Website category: restaurant
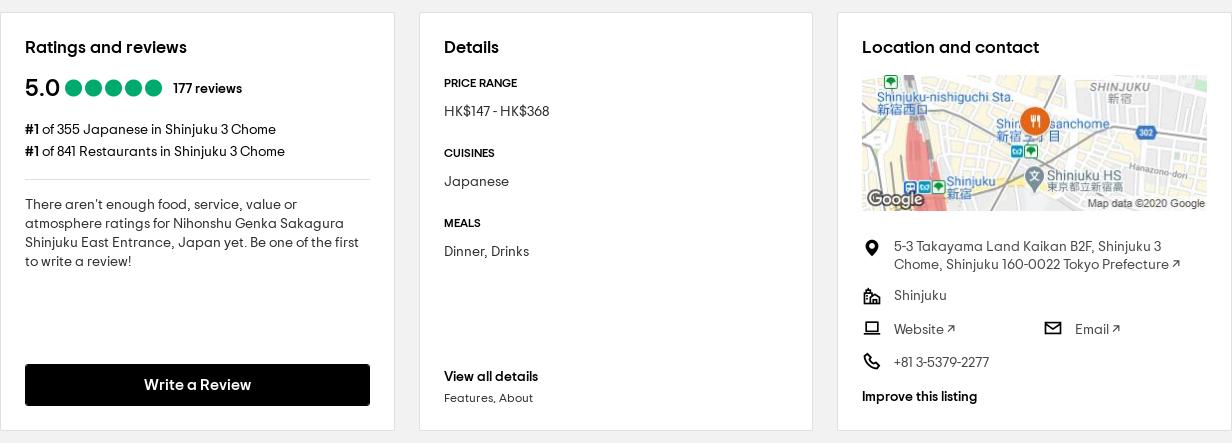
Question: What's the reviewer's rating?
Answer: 5.0

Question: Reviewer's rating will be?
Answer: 5.0

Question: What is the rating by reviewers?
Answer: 5.0

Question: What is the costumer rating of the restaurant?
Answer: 5.0

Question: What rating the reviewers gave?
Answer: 5.0

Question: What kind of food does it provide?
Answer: Japanese

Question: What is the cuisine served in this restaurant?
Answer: Japanese

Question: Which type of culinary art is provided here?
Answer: Japanese

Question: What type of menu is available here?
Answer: Japanese

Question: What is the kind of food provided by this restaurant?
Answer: Japanese

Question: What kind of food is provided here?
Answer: Japanese

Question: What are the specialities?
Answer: Japanese

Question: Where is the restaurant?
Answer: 5-3 Takayama Land Kaikan B2F, Shinjuku 3 Chome, Shinjuku 160-0022 Tokyo Prefecture

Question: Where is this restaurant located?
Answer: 5-3 Takayama Land Kaikan B2F, Shinjuku 3 Chome, Shinjuku 160-0022 Tokyo Prefecture

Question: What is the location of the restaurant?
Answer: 5-3 Takayama Land Kaikan B2F, Shinjuku 3 Chome, Shinjuku 160-0022 Tokyo Prefecture

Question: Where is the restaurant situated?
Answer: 5-3 Takayama Land Kaikan B2F, Shinjuku 3 Chome, Shinjuku 160-0022 Tokyo Prefecture

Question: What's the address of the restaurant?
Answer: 5-3 Takayama Land Kaikan B2F, Shinjuku 3 Chome, Shinjuku 160-0022 Tokyo Prefecture

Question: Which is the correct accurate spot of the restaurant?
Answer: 5-3 Takayama Land Kaikan B2F, Shinjuku 3 Chome, Shinjuku 160-0022 Tokyo Prefecture

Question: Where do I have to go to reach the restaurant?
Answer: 5-3 Takayama Land Kaikan B2F, Shinjuku 3 Chome, Shinjuku 160-0022 Tokyo Prefecture

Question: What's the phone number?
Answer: +81 3-5379-2277

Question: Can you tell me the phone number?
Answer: +81 3-5379-2277

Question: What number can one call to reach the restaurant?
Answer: +81 3-5379-2277

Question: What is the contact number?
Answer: +81 3-5379-2277

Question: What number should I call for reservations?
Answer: +81 3-5379-2277

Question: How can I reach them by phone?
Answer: +81 3-5379-2277